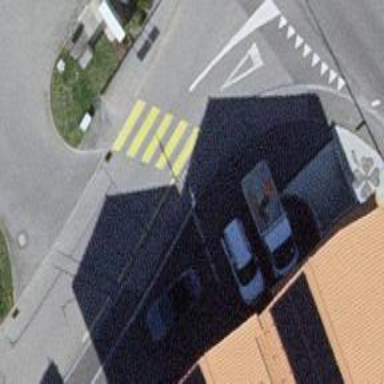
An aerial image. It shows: Zebra crossing on the road.